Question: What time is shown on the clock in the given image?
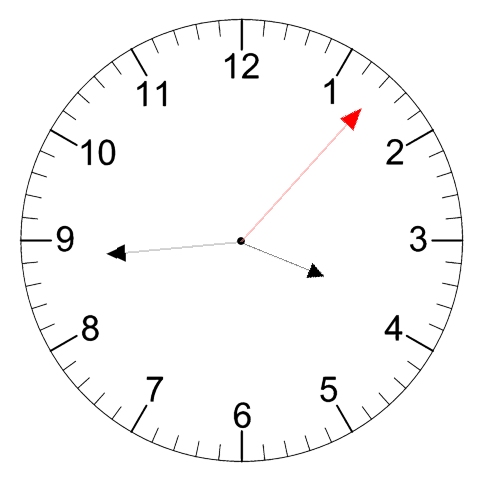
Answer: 03:44:07